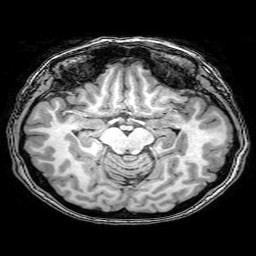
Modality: T1w
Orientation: coronal
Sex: female
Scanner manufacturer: philips
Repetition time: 0.008073 s
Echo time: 0.00369 s